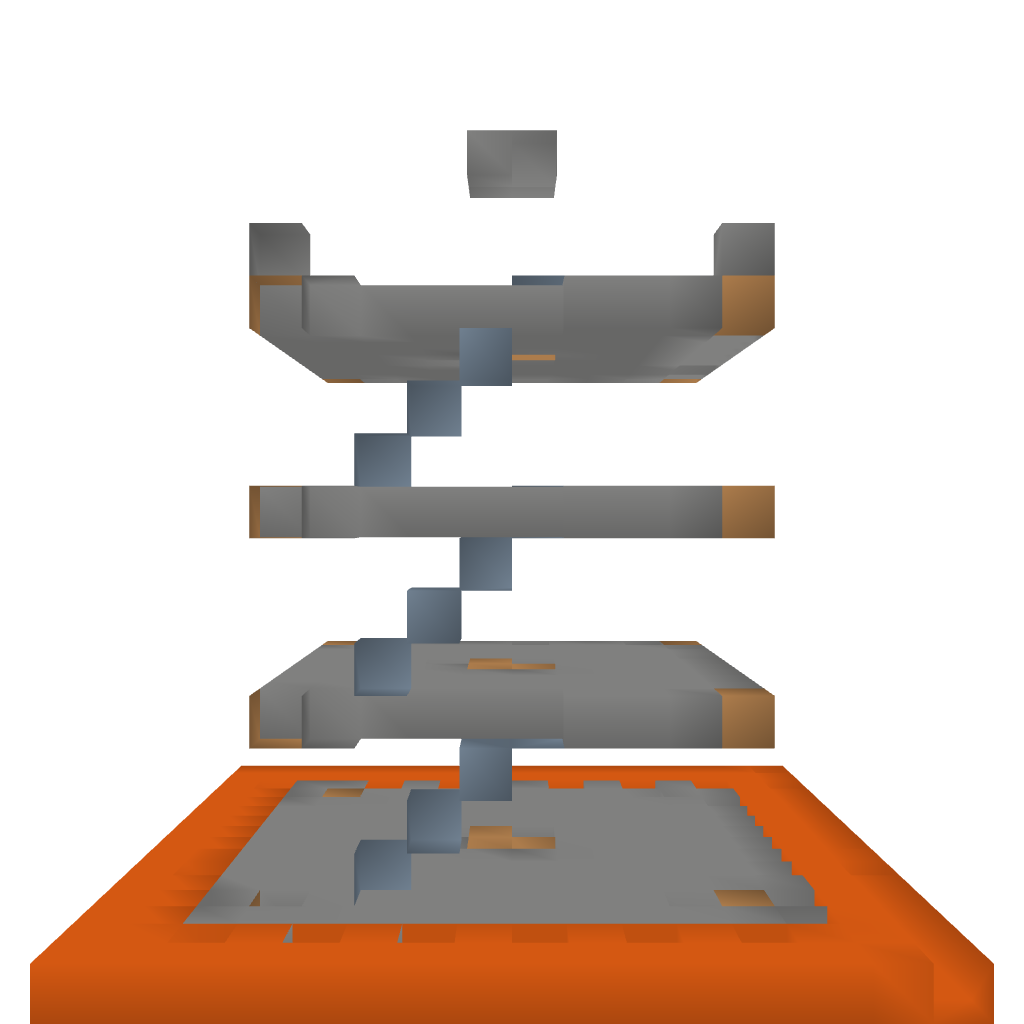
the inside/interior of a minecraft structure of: castle 4